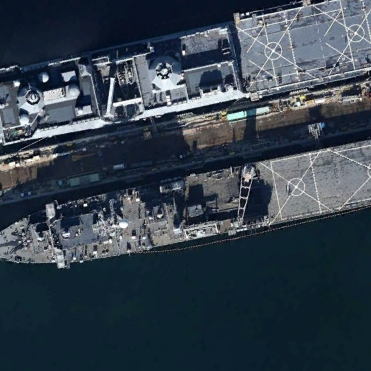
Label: combat